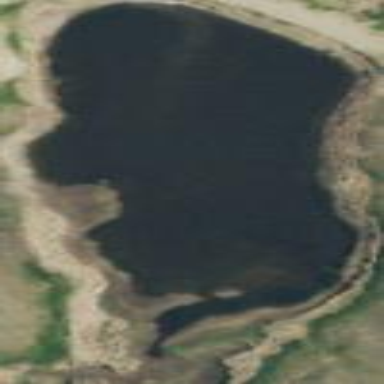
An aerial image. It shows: Reservoir area.